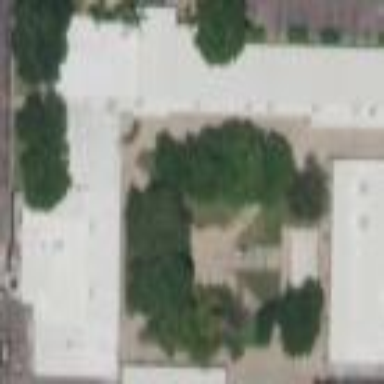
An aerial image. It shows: School building.